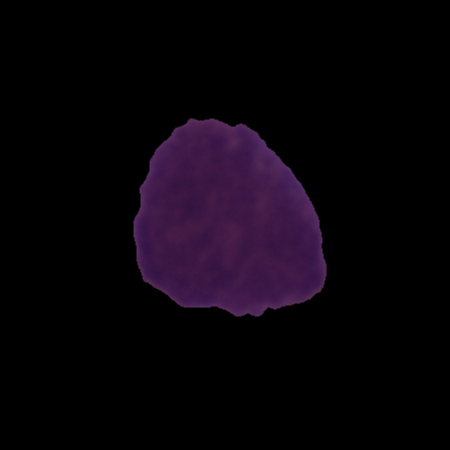
Label: healthy